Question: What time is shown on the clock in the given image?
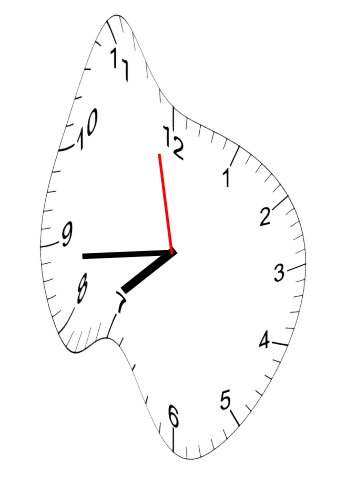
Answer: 07:43:58